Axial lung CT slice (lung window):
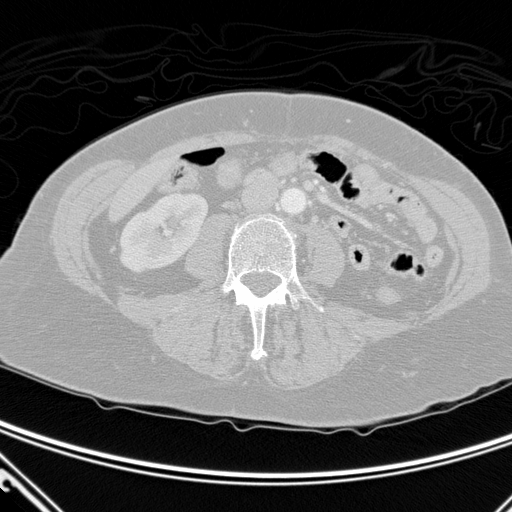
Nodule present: no